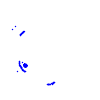
Particle: pion